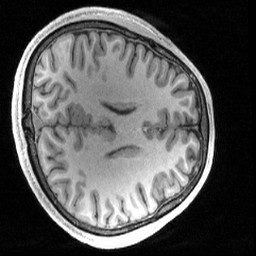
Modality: T1w
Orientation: axial
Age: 19
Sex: male
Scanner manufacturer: siemens
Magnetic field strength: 3 T
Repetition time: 2.4 s
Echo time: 0.00224 s